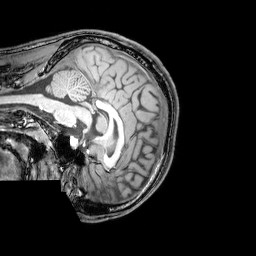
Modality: T1w
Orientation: sagittal
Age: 24
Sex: male
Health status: healthy
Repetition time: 0.081 s
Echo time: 0.037 s